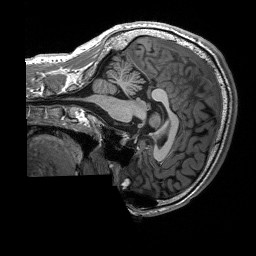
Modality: T1w
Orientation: sagittal
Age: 22
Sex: male
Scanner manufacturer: siemens
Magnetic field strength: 3 T
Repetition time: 2.53 s
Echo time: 0.00227 s